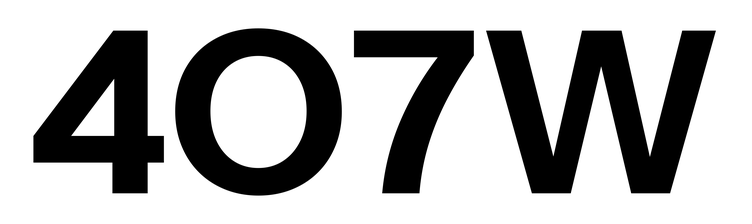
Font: InstrumentSans_Bold